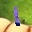
Label: 1